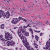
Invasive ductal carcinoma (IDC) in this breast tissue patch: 0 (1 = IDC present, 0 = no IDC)